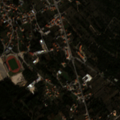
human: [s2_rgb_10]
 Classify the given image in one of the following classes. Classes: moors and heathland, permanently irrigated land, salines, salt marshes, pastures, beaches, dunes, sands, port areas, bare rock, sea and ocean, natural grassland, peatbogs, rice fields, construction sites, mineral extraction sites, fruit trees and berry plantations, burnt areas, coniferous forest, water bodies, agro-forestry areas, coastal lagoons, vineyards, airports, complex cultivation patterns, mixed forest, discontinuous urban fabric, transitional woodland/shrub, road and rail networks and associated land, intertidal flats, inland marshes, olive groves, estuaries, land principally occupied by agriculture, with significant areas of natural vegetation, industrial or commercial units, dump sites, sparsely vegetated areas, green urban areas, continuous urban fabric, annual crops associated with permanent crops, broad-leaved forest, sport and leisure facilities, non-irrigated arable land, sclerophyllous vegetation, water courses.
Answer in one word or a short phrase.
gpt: discontinuous urban fabric, olive groves, annual crops associated with permanent crops, land principally occupied by agriculture, with significant areas of natural vegetation, mixed forest, transitional woodland/shrub